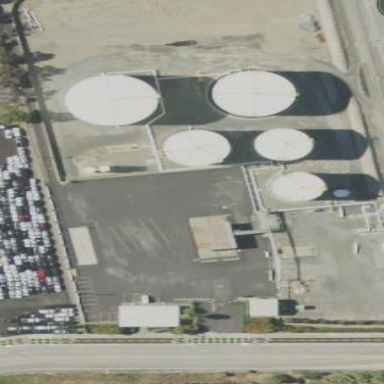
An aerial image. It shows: Industrial area focused on oil production.